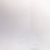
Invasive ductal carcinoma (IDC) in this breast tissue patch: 0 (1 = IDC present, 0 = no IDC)